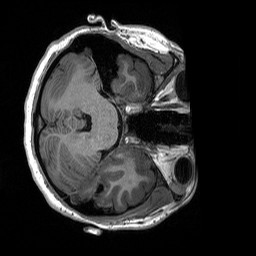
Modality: T1w
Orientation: axial
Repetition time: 8 s
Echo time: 0.066 s